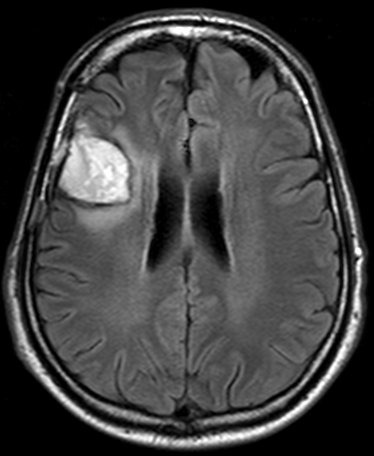
Label: meningioma